RGB frame:
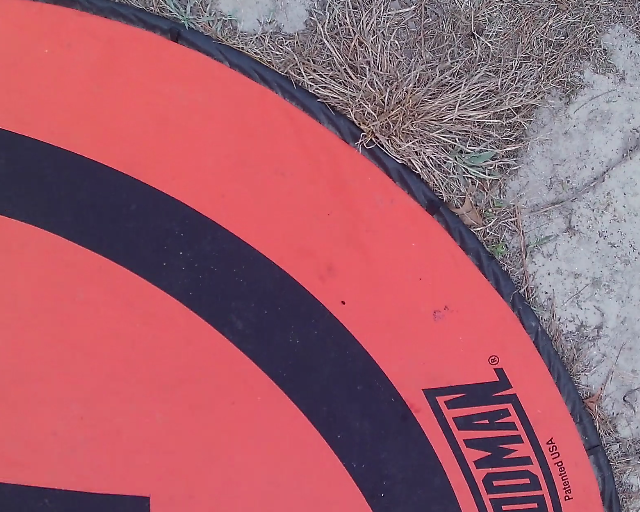
Thermal frame:
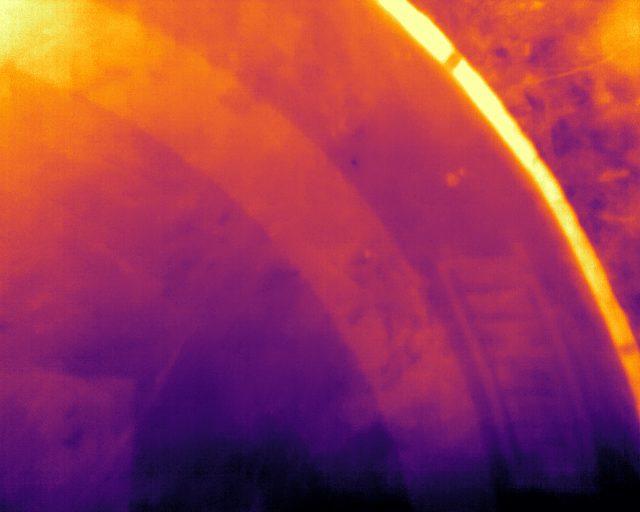
Captured: 2026-02-26 03:12:22
Pixels at or above 80 °C: 0 (fraction of frame: 0)